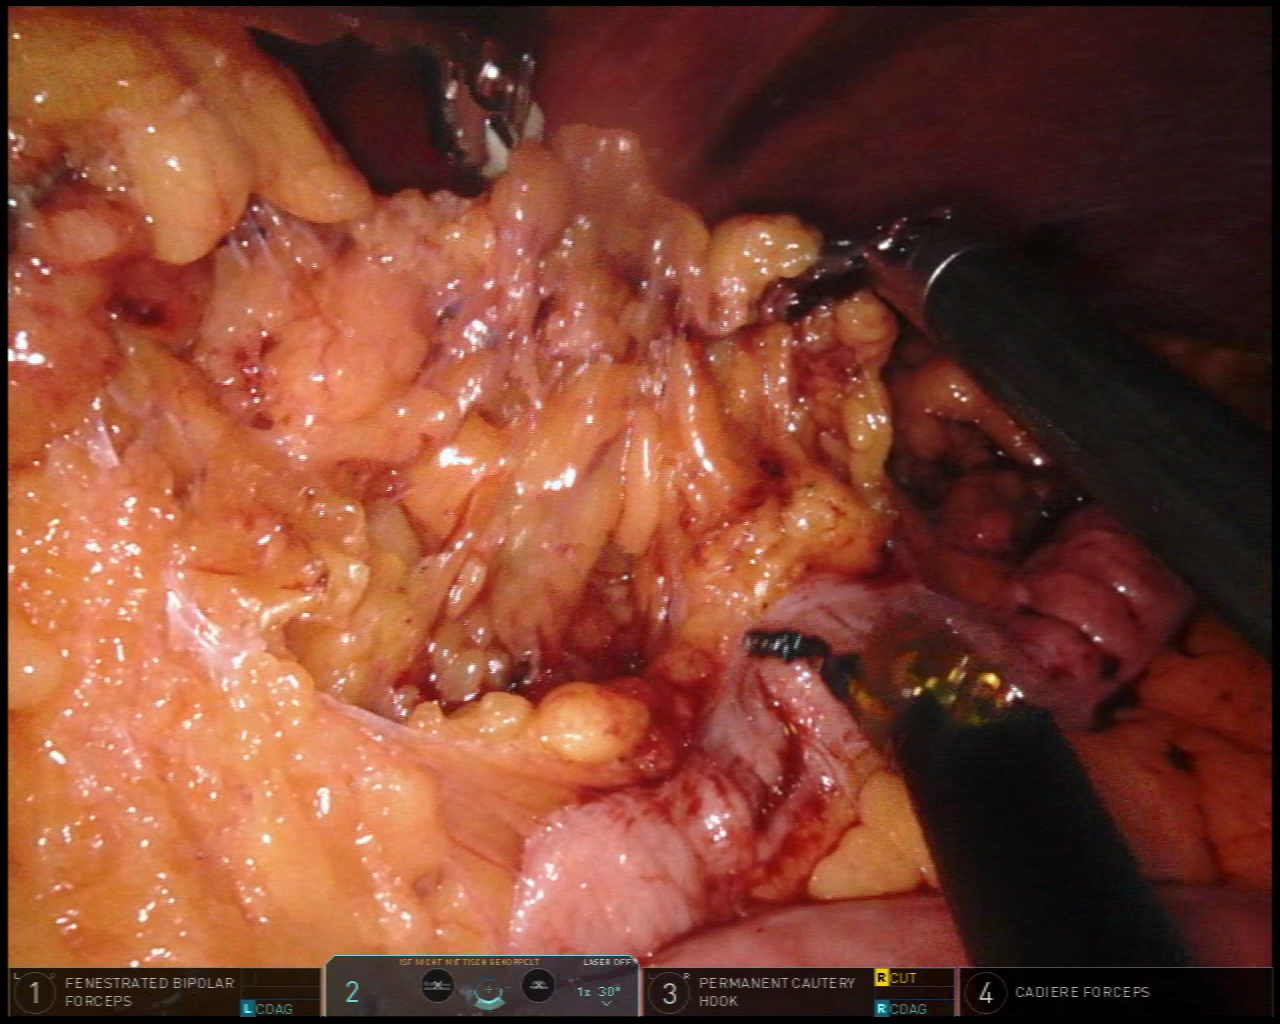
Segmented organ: colon
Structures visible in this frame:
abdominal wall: yes
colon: yes
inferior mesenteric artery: no
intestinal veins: no
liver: no
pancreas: no
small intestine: yes
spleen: no
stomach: no
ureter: no
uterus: no
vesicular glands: no